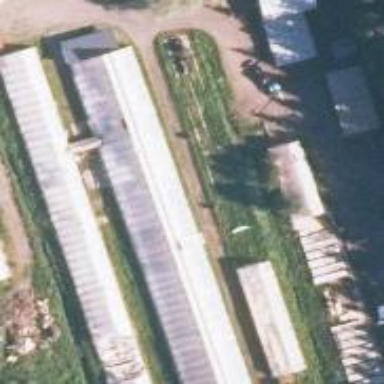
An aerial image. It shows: Greenhouse with gabled glass roof.